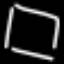
Label: square